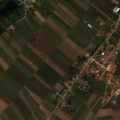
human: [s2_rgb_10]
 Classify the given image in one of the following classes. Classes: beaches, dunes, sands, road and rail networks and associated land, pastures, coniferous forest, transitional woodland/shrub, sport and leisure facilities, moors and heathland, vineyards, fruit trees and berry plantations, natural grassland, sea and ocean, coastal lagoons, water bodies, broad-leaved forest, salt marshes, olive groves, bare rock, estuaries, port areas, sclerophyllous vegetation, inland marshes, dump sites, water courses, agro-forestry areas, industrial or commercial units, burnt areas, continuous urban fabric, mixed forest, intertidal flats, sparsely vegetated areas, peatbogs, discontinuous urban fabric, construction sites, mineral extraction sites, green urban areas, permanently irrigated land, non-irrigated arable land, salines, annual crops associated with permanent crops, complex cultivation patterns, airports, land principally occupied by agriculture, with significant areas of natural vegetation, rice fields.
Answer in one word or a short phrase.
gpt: discontinuous urban fabric, non-irrigated arable land, complex cultivation patterns, transitional woodland/shrub, water courses